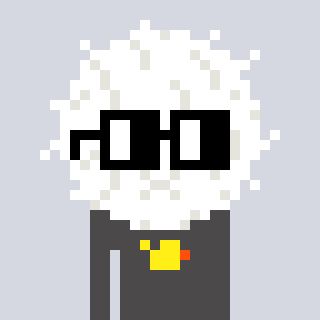
a pixel art character with square black glasses, a cottonball-shaped head and a grayscale-colored body on a cool background